Interaction volume radius: 5 \u00c5
Interaction volume height: 20 \u00c5
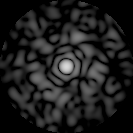
Disorder parameter: 0.86